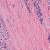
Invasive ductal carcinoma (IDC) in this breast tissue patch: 1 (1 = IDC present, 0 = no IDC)